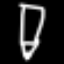
Label: pencil